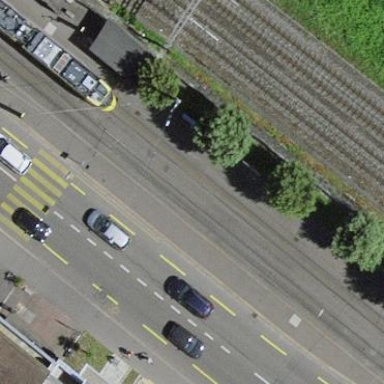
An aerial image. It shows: Platform for public transport with shelter. It is tram platform.